Aerial crown-view tile of a tropical tree (Barro Colorado Island, Panama), acquired 20241014:
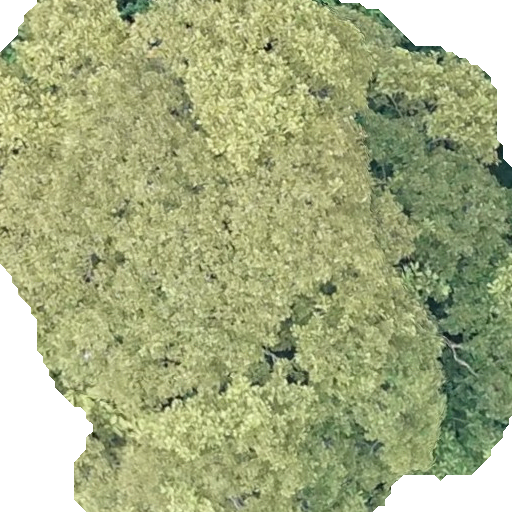
Species: Dipteryx oleifera
GBIF accepted scientific name: Dipteryx oleifera
Crown area: 394.401 m²